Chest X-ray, PA view. Patient: 32 years old, sex M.
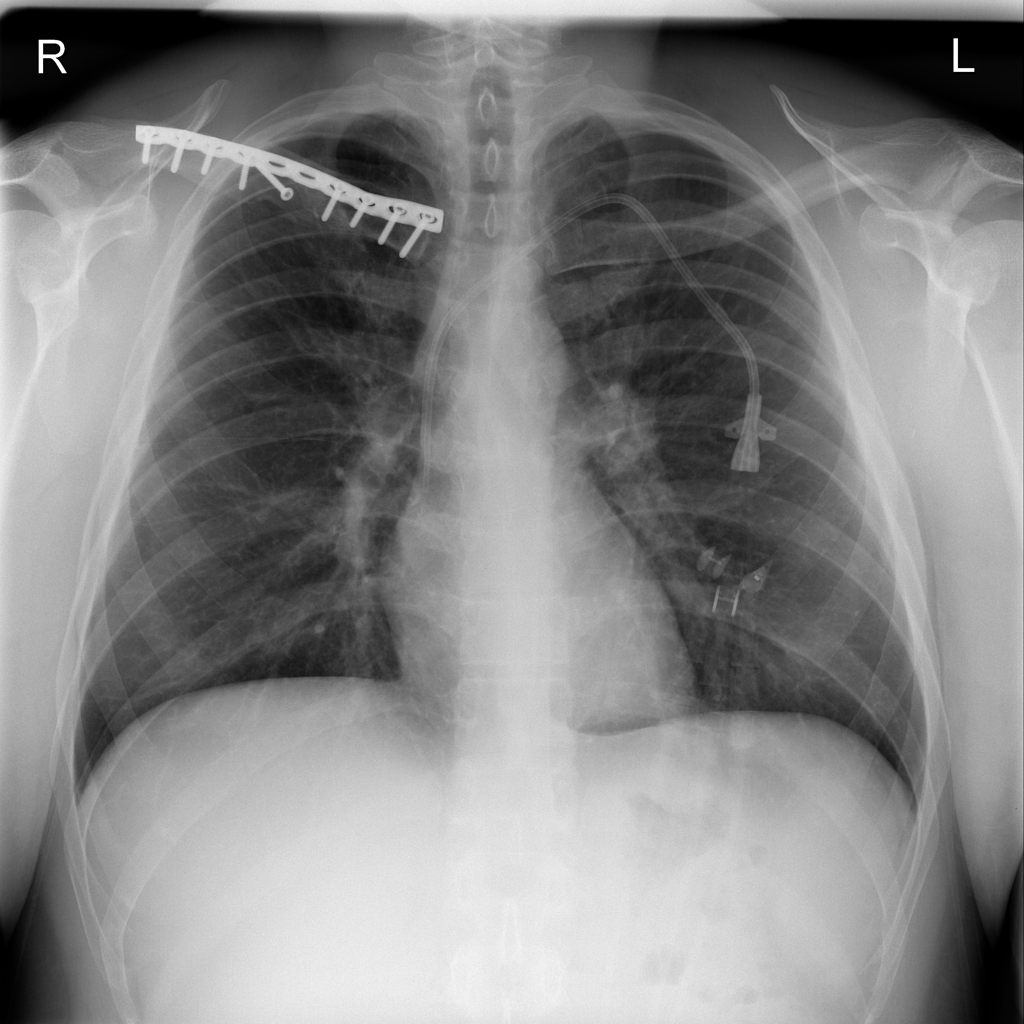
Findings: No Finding